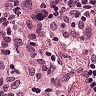
Metastatic tissue present: no